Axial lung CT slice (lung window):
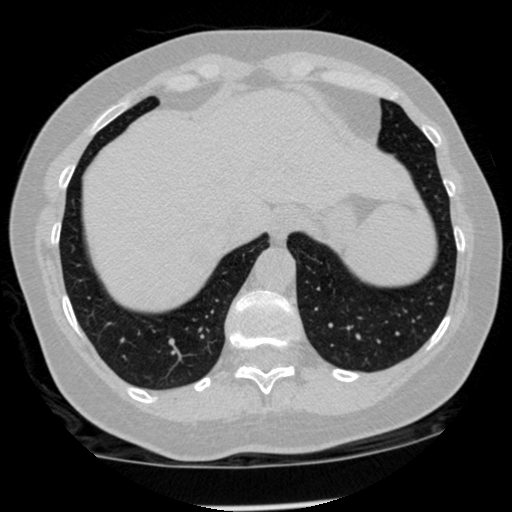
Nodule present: no